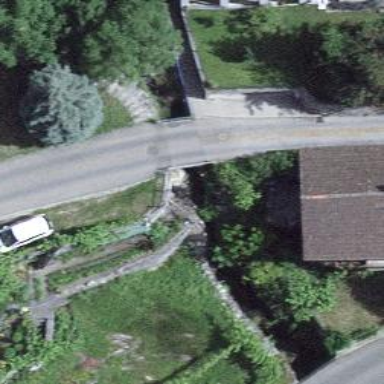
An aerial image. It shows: Residential road with bridge.